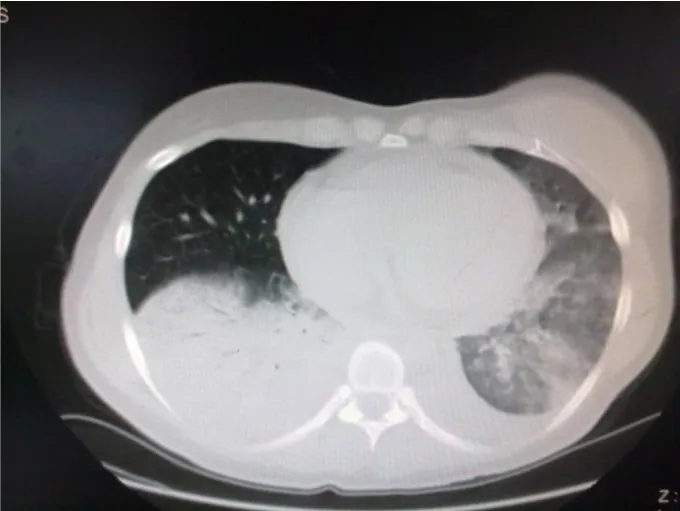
CT Scan before posaconazole treatment.
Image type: radiology (ct)